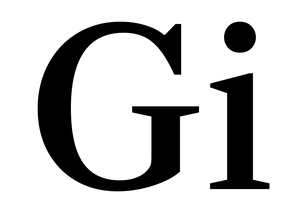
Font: LibreCaslonText_Medium